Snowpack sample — Snodgrass Mountain, Crested Butte, Colorado (2/4/25, 12:06 PM MST)
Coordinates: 38.923, -106.968
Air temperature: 35 °F
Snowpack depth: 80 cm
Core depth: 80 cm
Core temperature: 32 °F
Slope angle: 14°, slope face: 78°
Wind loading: low
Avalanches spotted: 0
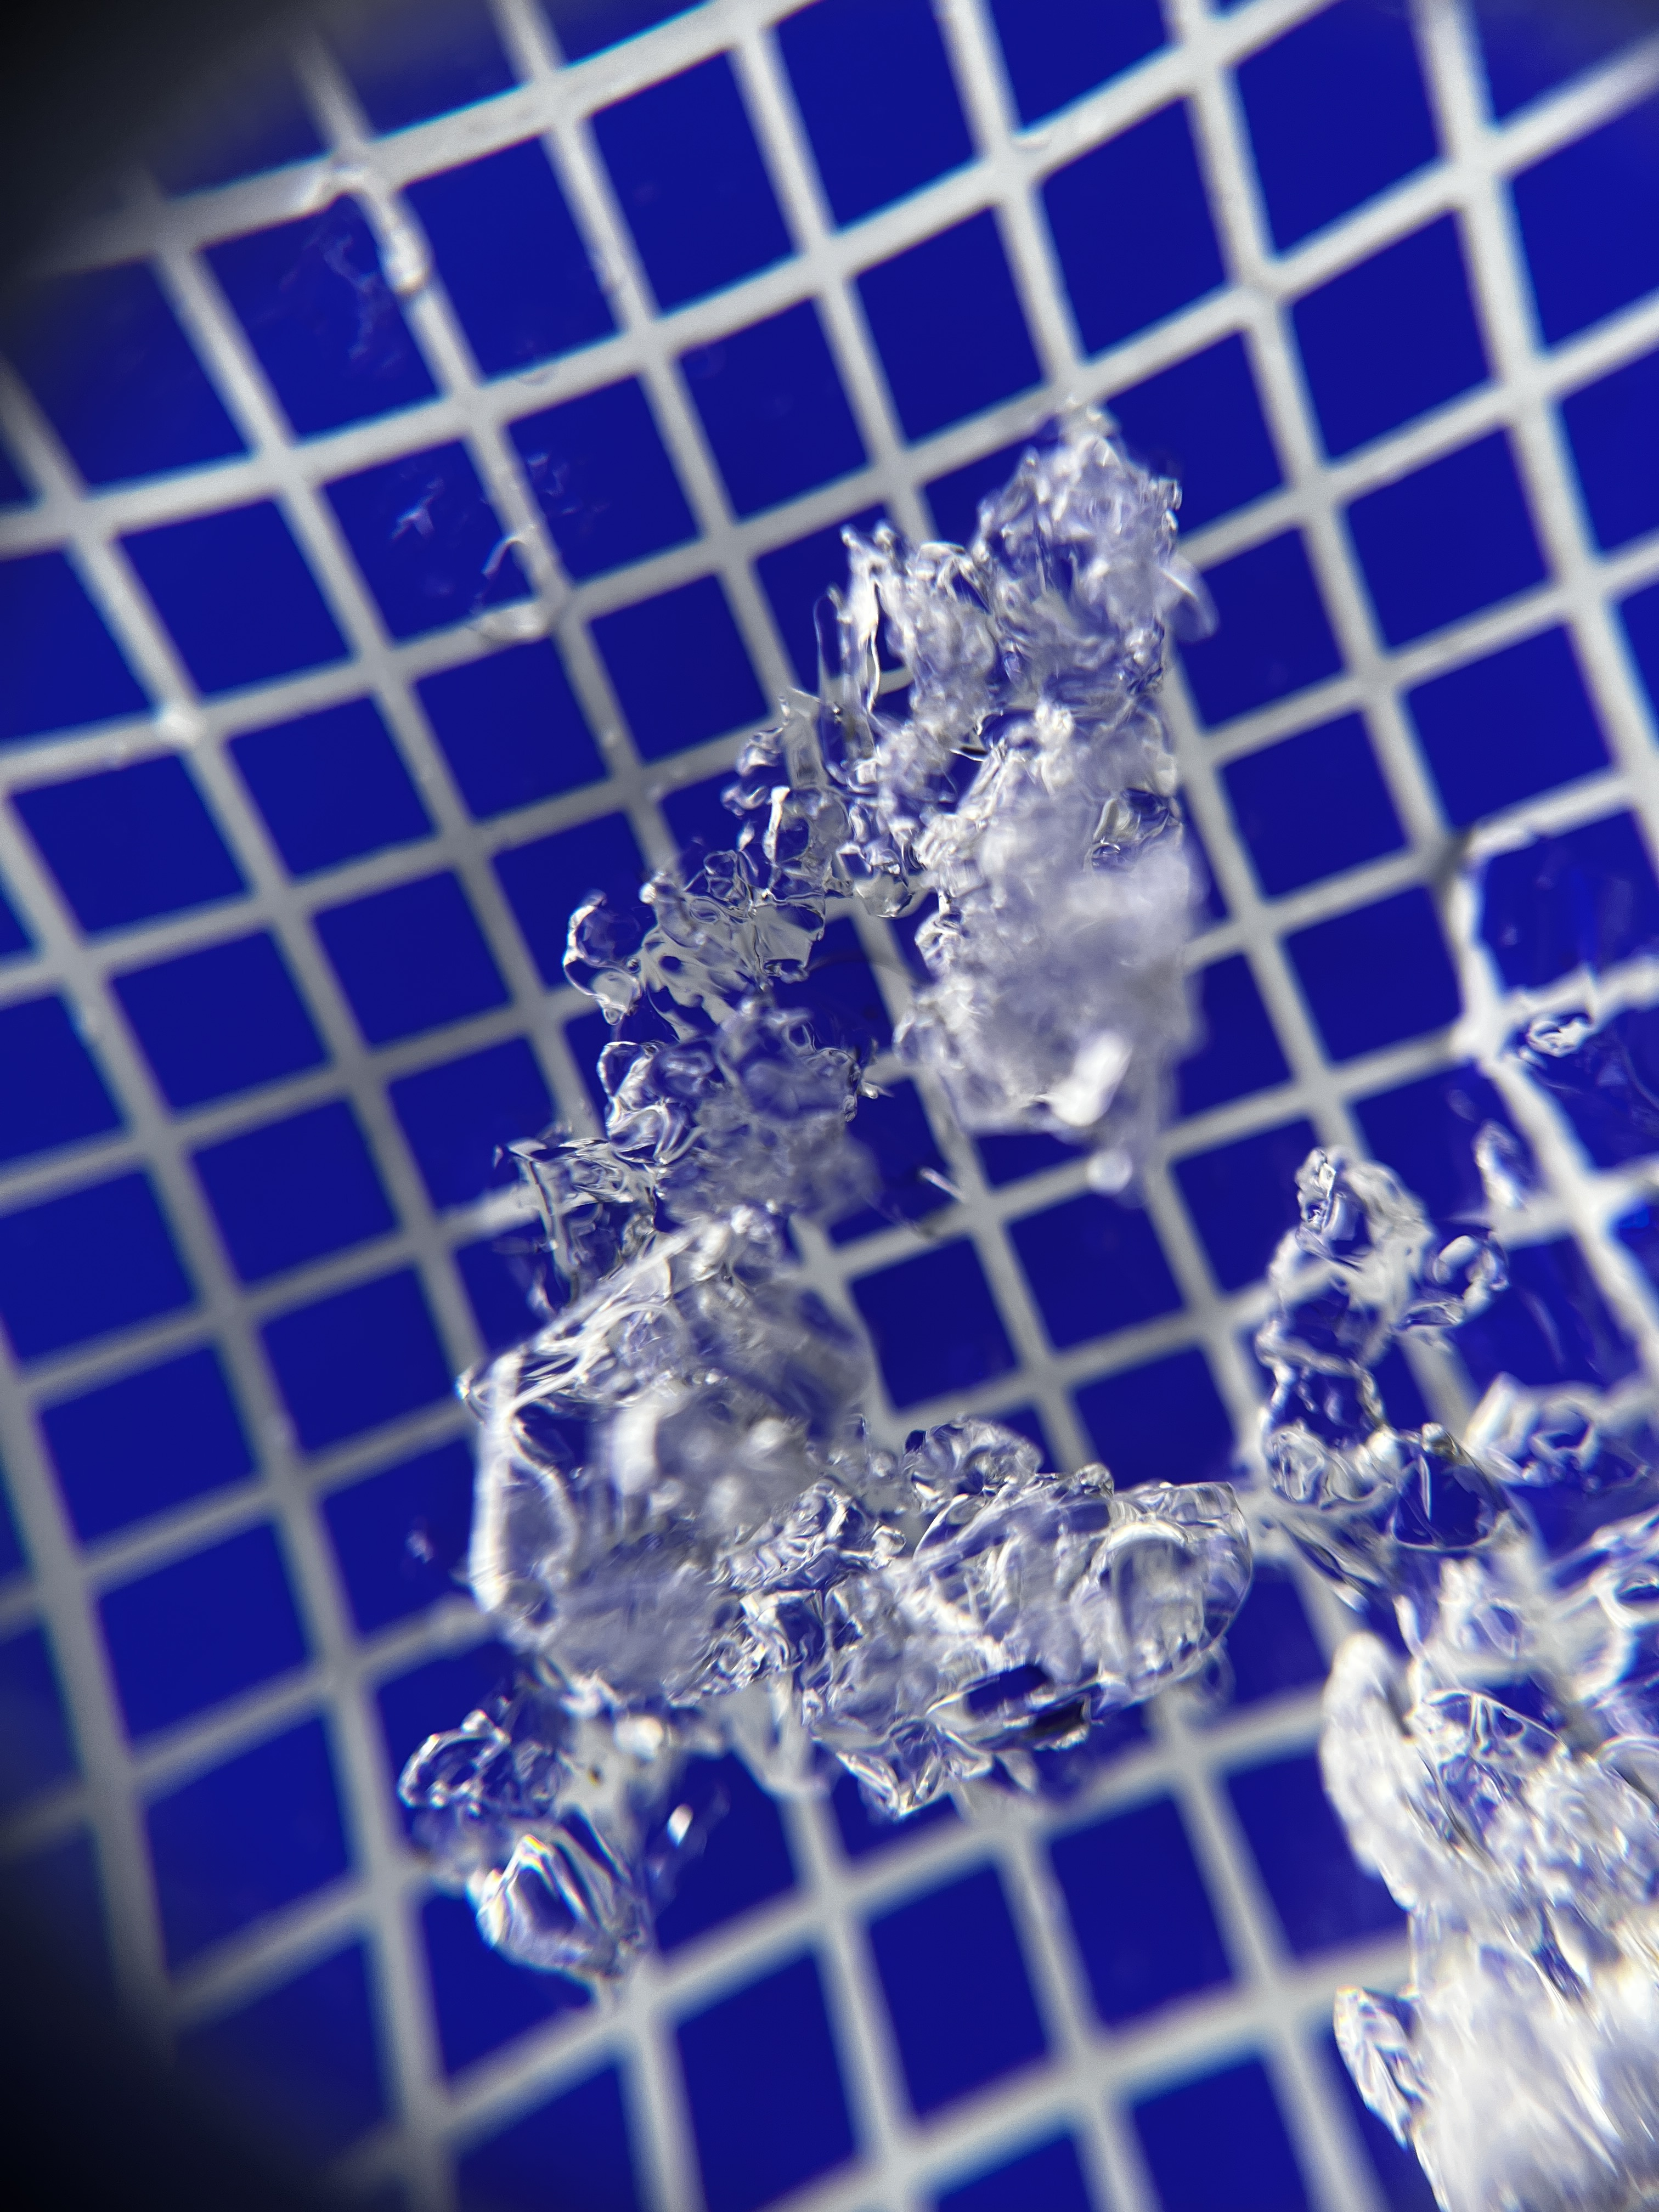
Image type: magnified_profile
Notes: No avalanches nearby, unusually warm weather for the last month reported by residents, Collected 25 yards from treeline